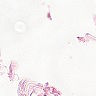
Metastatic tissue present: no